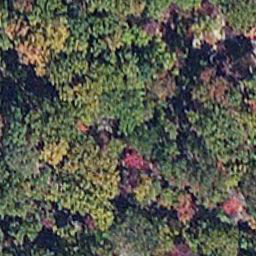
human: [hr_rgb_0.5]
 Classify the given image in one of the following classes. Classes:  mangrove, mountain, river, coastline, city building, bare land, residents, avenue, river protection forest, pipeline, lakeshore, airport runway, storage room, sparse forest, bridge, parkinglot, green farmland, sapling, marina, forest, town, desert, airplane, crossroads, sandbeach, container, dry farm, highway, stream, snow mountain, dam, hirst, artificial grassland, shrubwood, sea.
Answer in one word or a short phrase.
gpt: mangrove